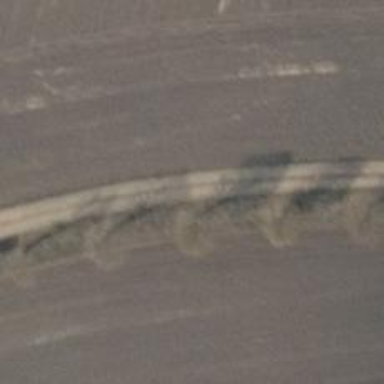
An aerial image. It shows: Track with grade 3 tracktype.